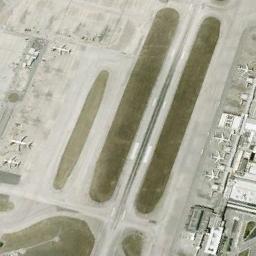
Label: airport